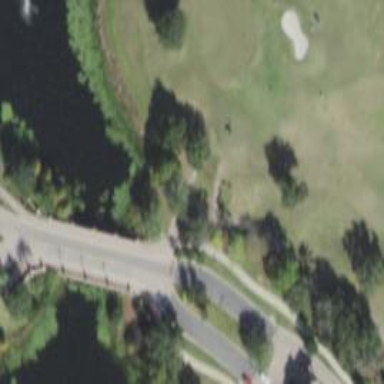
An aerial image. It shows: Path used for both walking and golf.